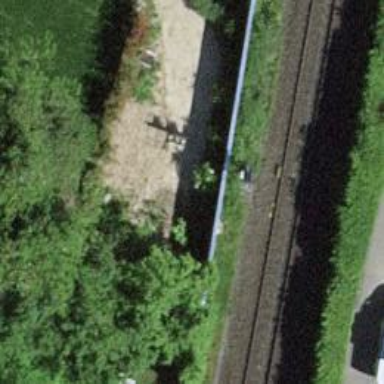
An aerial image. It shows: Railway signal.